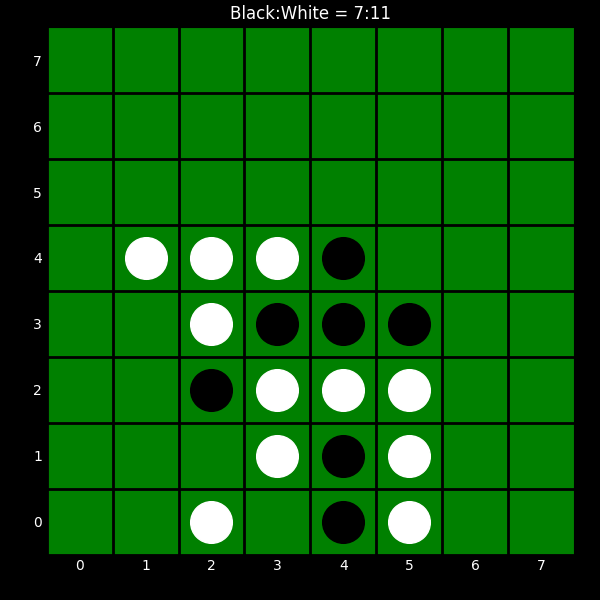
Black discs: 7
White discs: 11